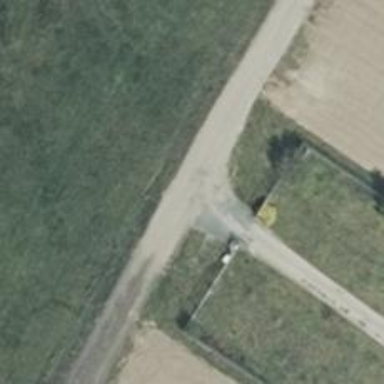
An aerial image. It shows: Gravel track with grade2 quality.